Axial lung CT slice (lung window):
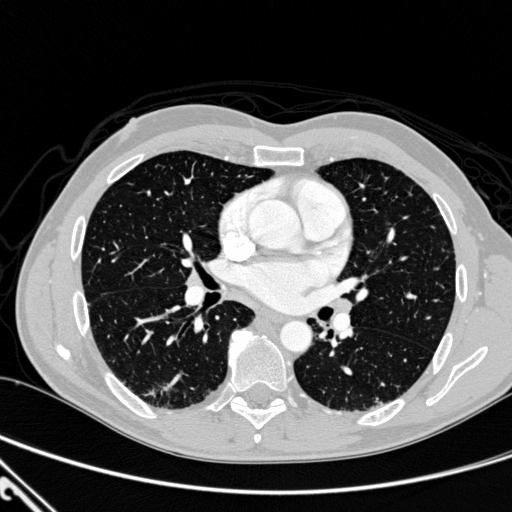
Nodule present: no